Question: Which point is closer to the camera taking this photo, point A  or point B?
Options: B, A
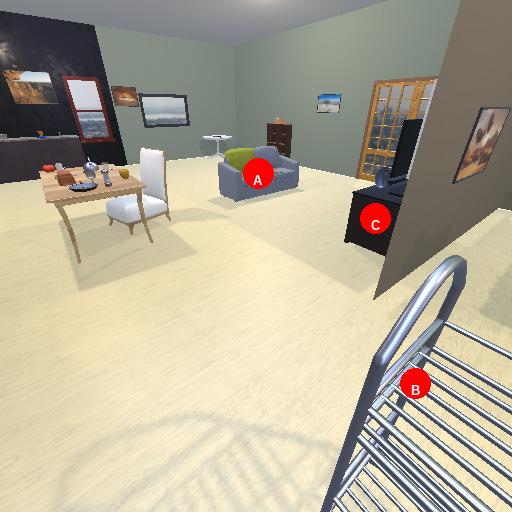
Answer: B